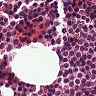
Metastatic tissue present: no